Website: macys
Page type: billing-address
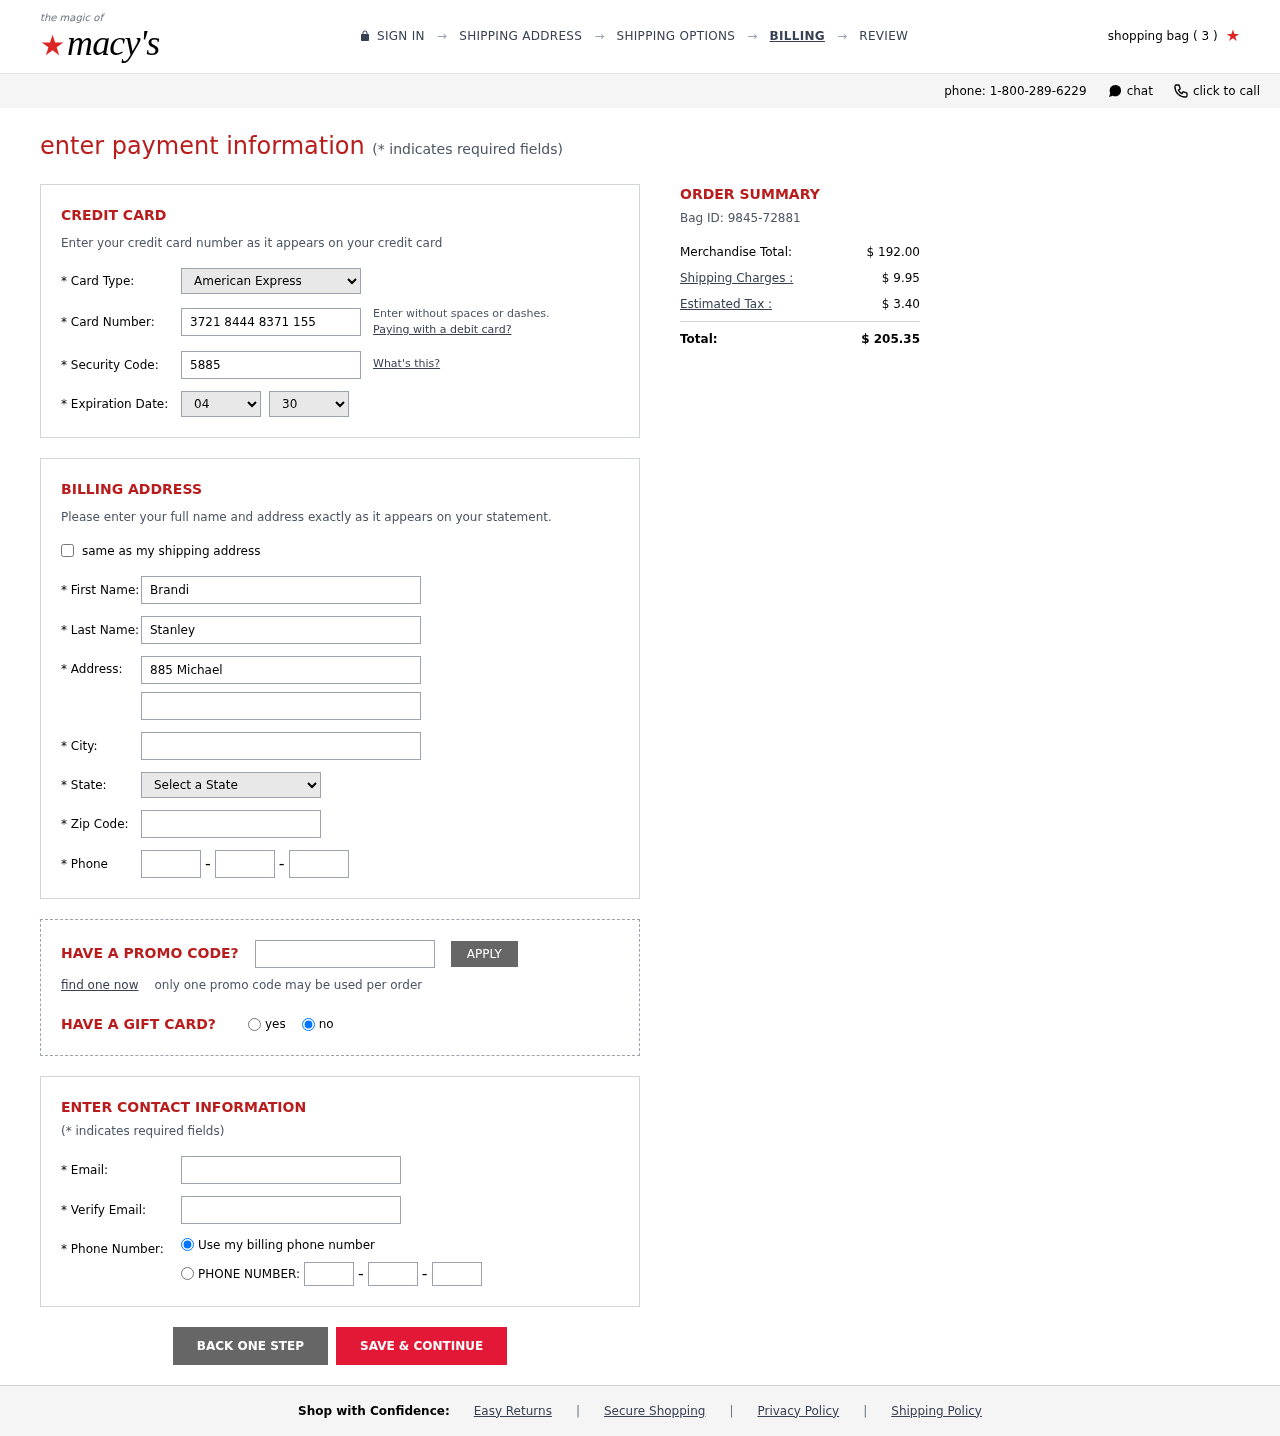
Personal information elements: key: PII_CARD_CVV
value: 5885
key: PII_CARD_EXPIRY_MONTH
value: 04
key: PII_CARD_EXPIRY_YEAR
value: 30
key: PII_CARD_NUMBER
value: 3721 8444 8371 155
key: PII_CARD_TYPE
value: American Express
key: PII_CITY
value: New Jeremiahbury
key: PII_EMAIL
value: brandistanley@yahoo.com
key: PII_FIRSTNAME
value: Brandi
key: PII_LASTNAME
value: Stanley
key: PII_PHONE_AREA
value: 790
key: PII_PHONE_PREFIX
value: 238
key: PII_PHONE_SUFFIX
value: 3980
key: PII_POSTCODE
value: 68774
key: PII_STATE_ABBR
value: MA
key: PII_STREET
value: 885 Michael Spur Suite 032
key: PII_STREET2
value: Apt. 574
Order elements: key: ORDER_NUM_ITEMS
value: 3
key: ORDER_ID
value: Bag ID: 9845-72881
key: ORDER_SUBTOTAL
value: $ 192.00
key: ORDER_SHIPPING_COST
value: $ 9.95
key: ORDER_TAX
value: $ 3.40
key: ORDER_TOTAL
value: $ 205.35